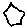
Label: hexagon